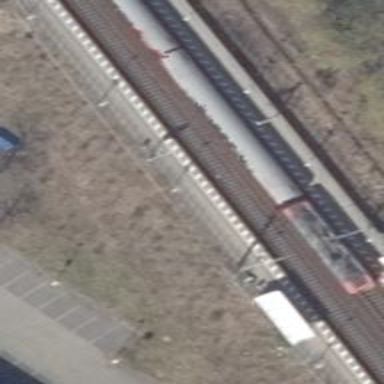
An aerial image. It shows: Platform at the railway with shelter for public transport.